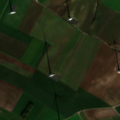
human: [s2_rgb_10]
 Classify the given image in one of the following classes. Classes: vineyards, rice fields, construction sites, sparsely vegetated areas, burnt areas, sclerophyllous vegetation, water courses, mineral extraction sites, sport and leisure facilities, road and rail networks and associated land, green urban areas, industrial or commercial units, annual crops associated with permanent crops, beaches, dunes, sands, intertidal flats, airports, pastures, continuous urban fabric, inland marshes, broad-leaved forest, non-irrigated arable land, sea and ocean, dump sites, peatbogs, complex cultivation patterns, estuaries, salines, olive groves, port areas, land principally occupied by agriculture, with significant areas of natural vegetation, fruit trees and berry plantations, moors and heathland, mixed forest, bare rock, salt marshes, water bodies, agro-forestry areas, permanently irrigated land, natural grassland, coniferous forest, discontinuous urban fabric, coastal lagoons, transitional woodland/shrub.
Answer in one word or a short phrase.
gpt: non-irrigated arable land